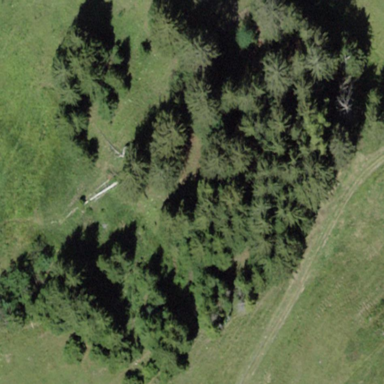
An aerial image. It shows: Forest area.